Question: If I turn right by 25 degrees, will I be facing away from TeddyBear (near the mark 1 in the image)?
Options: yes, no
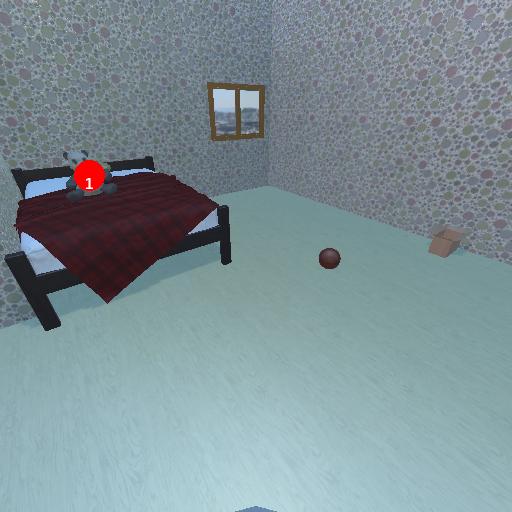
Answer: yes